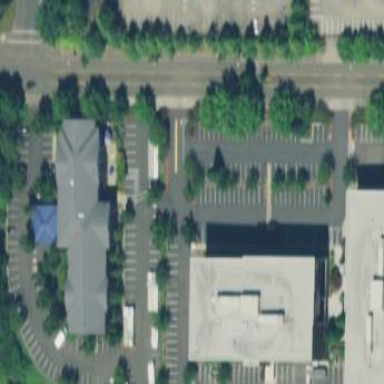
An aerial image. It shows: Parking area.